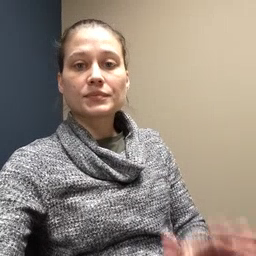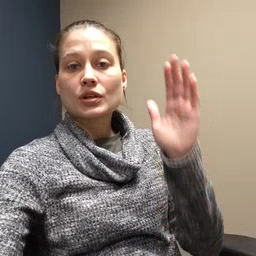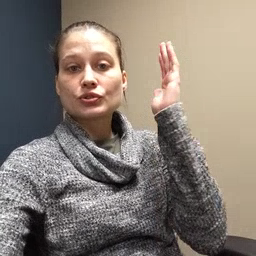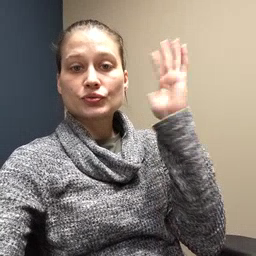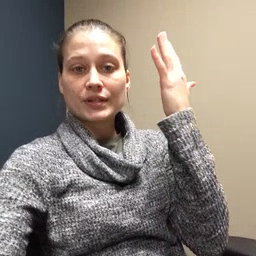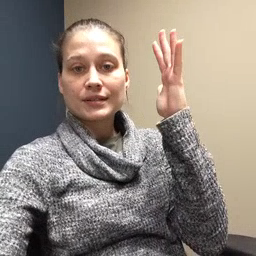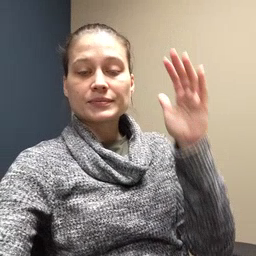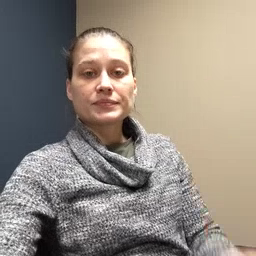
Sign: tree